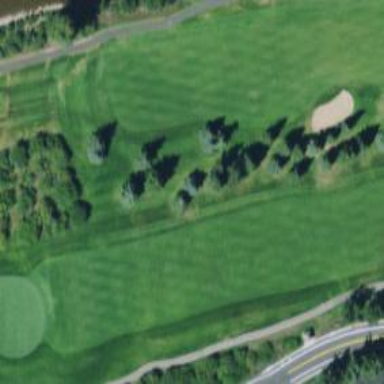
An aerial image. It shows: View of golf hole.